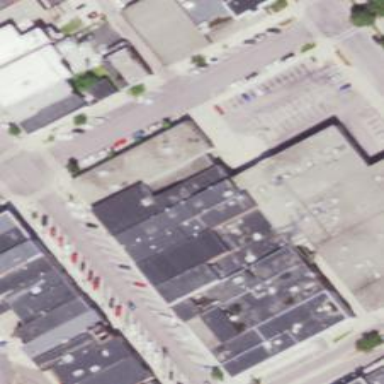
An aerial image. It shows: Retail building.